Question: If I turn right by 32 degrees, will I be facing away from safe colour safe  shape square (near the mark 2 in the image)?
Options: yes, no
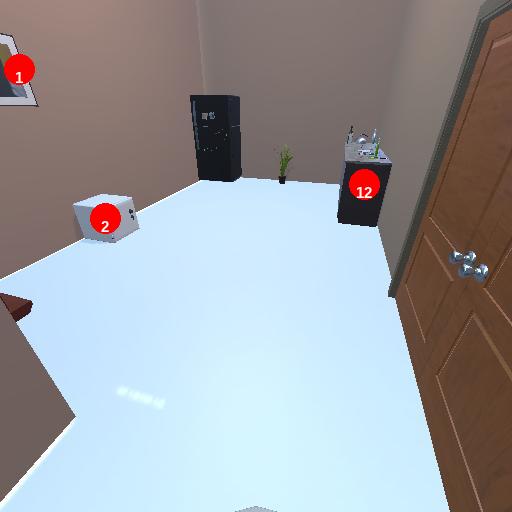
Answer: yes